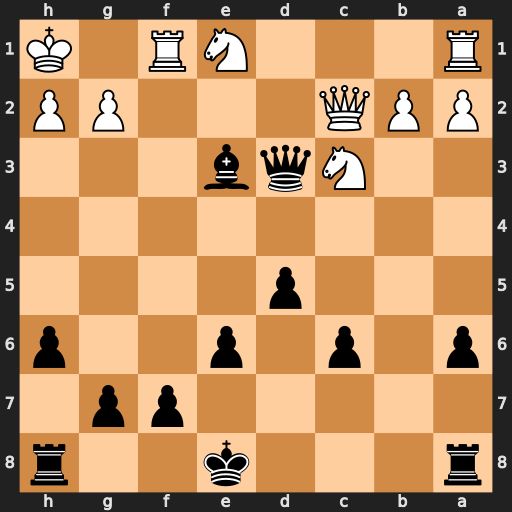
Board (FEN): r3k2r/5pp1/p1p1p2p/3p4/8/2Nqb3/PPQ3PP/R3NR1K
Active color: b
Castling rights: kq
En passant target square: -
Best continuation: Qxf1#